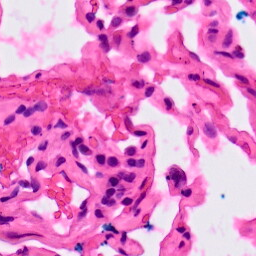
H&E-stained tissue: Lung